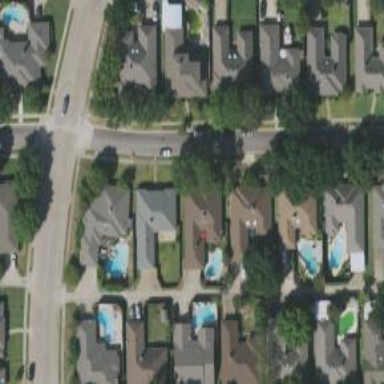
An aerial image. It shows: Neighborhood.